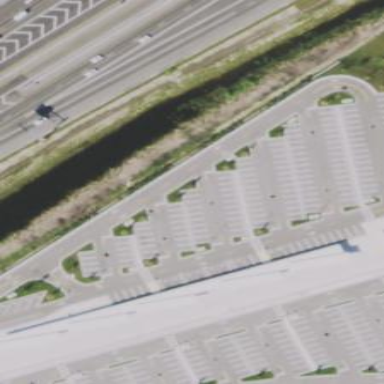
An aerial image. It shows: Pedestrian road.